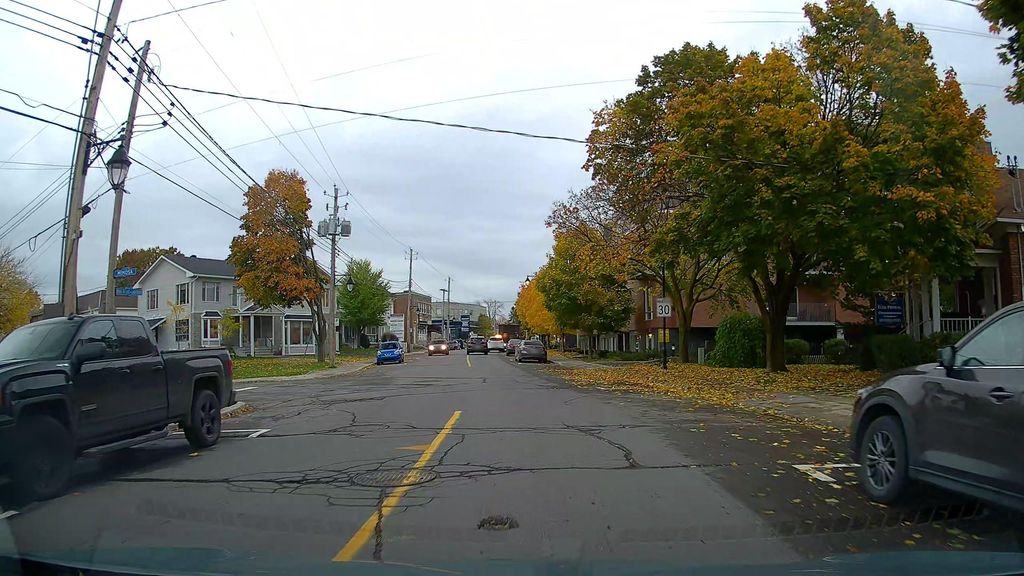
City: montreal